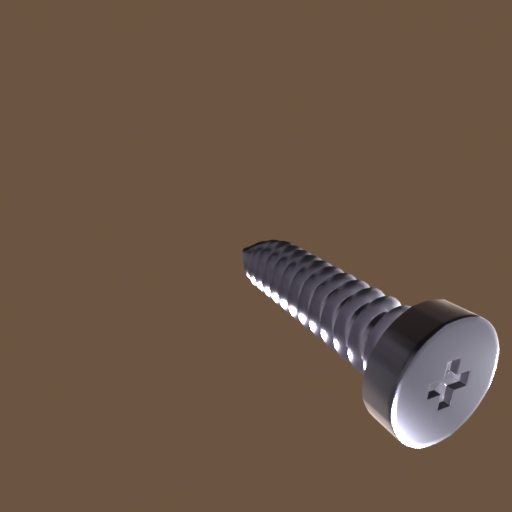
Label: screw